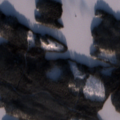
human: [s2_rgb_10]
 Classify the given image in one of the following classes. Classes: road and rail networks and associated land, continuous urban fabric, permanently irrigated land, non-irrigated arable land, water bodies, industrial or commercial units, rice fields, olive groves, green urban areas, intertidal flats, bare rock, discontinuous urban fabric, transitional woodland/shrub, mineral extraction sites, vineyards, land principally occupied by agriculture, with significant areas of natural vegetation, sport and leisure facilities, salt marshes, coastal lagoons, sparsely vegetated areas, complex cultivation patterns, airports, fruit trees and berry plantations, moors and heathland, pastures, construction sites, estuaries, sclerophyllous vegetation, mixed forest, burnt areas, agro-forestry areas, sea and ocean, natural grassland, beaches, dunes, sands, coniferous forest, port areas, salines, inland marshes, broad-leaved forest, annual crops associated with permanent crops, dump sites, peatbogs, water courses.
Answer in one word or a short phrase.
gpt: coniferous forest, mixed forest, transitional woodland/shrub, water bodies